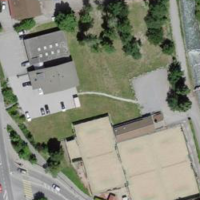
EUNIS habitat code: 54
Species observed at this site:
Cornus sanguinea